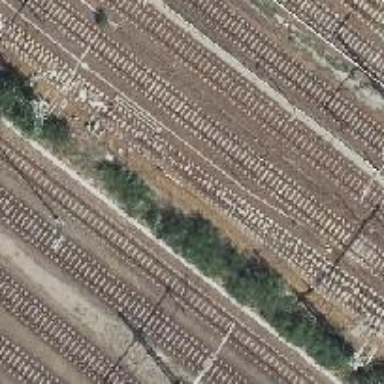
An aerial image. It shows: Railway with electrified contact lines.